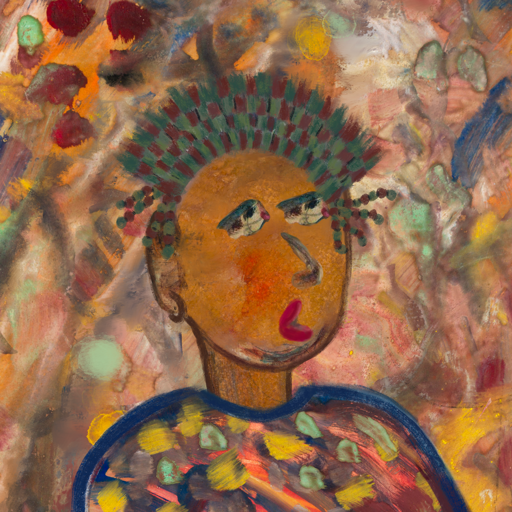
Background: Mother_And_Son_Mother, Head And Neck Side: Pipe, Face Side: Pipe, Bust: Mother_And_Son_Mother, Hair Side: Blank, Head Accessory: After_Raid_Crown, Second Necklace: Blank, Necklace: Blank, Baby: Blank